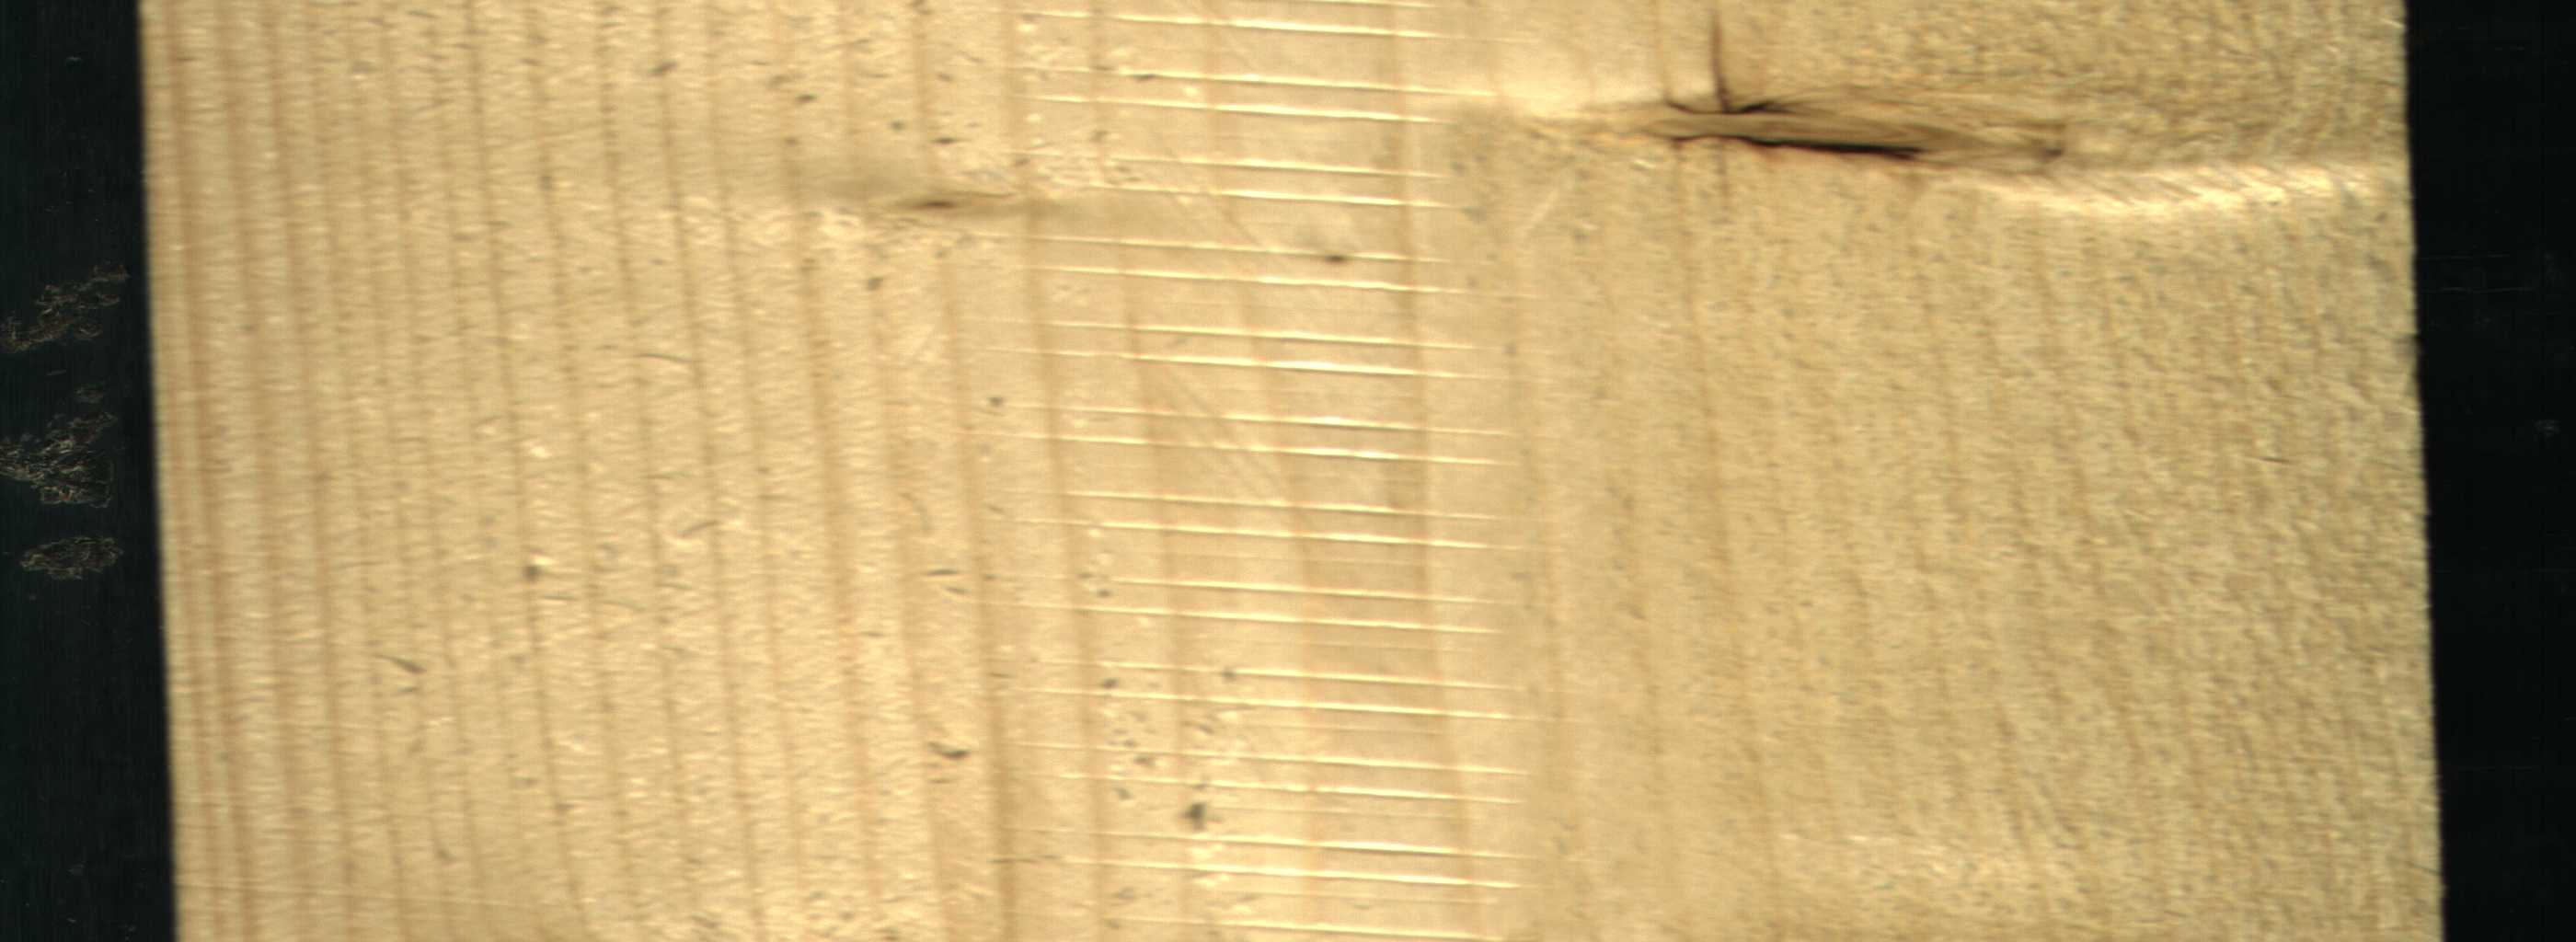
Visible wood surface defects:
Dead_Knot
Live_Knot